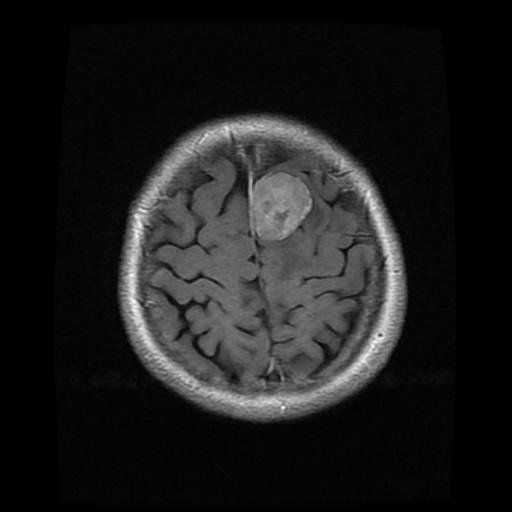
Label: meningioma